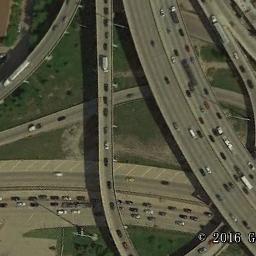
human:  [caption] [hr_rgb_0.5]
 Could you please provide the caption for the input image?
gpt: The overpass is next to the grass with some cars .

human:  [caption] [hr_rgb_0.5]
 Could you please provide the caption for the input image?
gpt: Many cars are on the overpass .

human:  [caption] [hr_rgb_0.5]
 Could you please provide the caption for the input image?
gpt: The intricated overpasses is over the roads and lots of cars are driving on the roads and the overpass .

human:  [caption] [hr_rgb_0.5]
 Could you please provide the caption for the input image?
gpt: There are two overpasses and three lakes in this area .

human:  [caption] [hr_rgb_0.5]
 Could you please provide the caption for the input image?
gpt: There are green lawns beside the overpass .